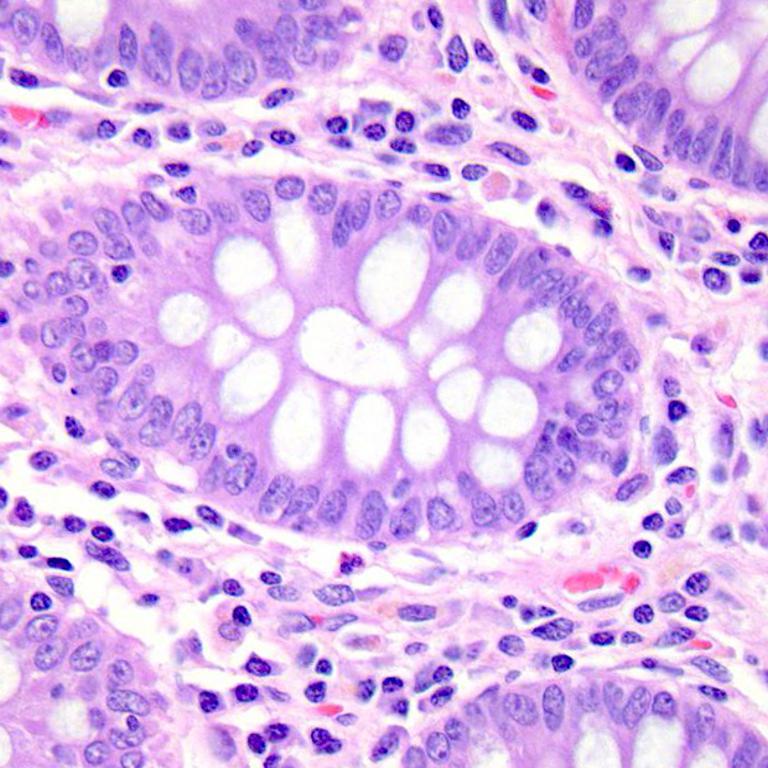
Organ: colon
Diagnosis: benign